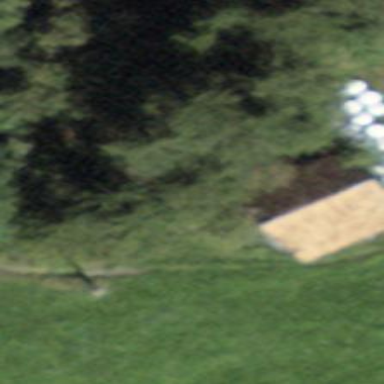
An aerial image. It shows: Barn.